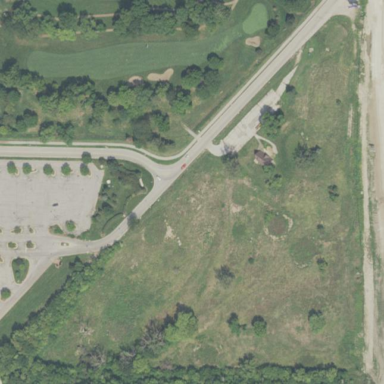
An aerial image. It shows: Golf course.